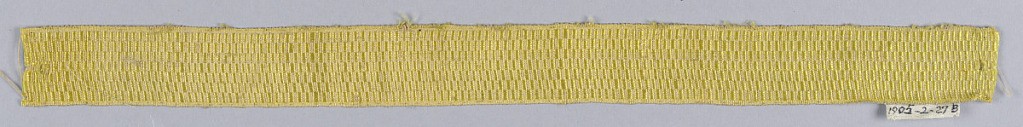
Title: Trimming
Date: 18th century
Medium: silk Technique: woven
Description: Trimming woven in a yellow checkerboard design.